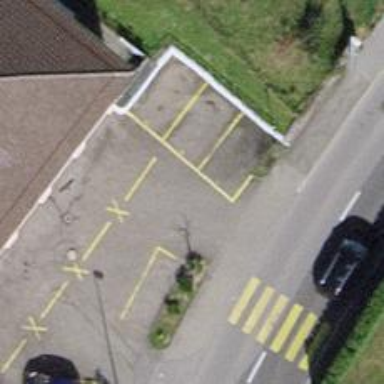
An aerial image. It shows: Unmarked crossing on the road.